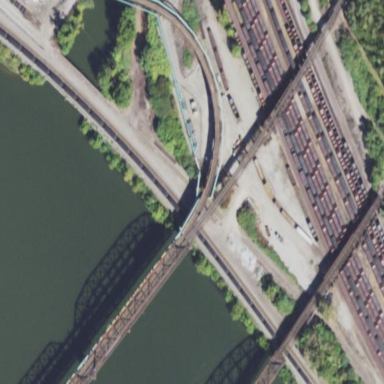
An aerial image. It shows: Man-made bridge.